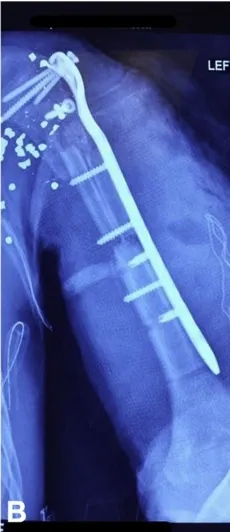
B) Post operatory anterior posterior X ray of the left upper extremity displaying bone grafts fixated with a metal plate to the remaining bone tissues of the arm.
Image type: radiology (x_ray)